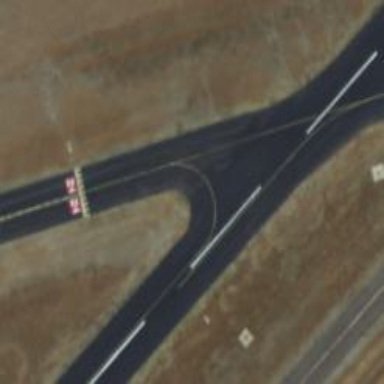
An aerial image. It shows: View of taxiway at the airport.